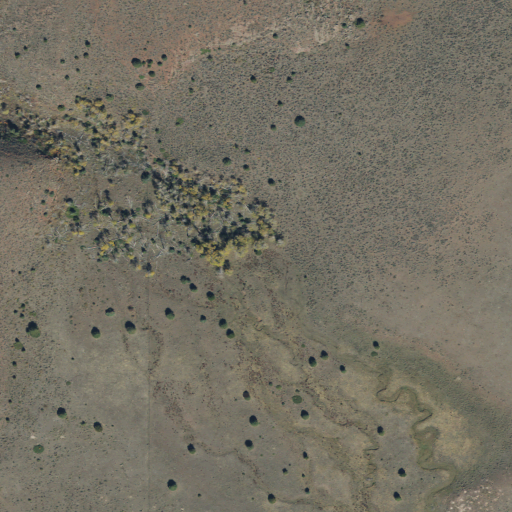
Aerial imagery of valley in Utah named Lambson Draw containing shrub, deciduous forest, evergreen forest, and woody wetlands